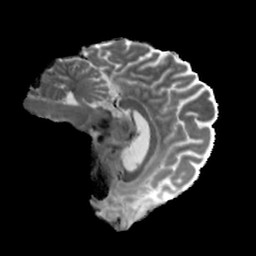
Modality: MD
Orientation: sagittal
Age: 30
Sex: male
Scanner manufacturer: siemens
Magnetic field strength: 6.98 T
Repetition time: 7.776 s
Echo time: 0.076 s